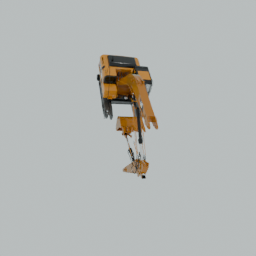
Label: mechanical